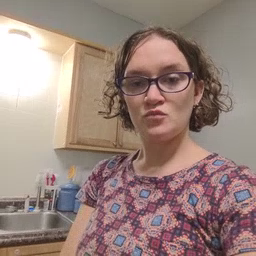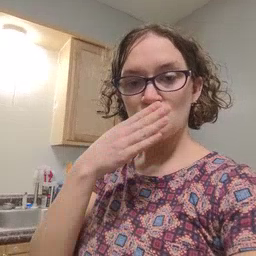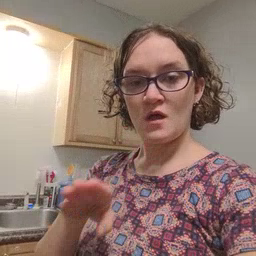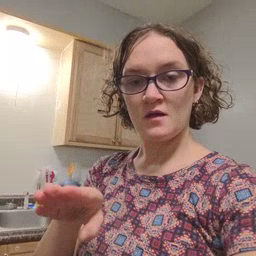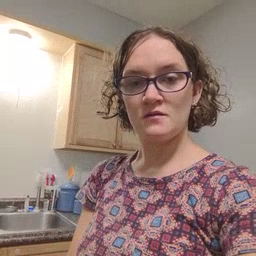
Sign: quiet